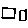
Label: square